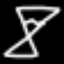
Label: hourglass